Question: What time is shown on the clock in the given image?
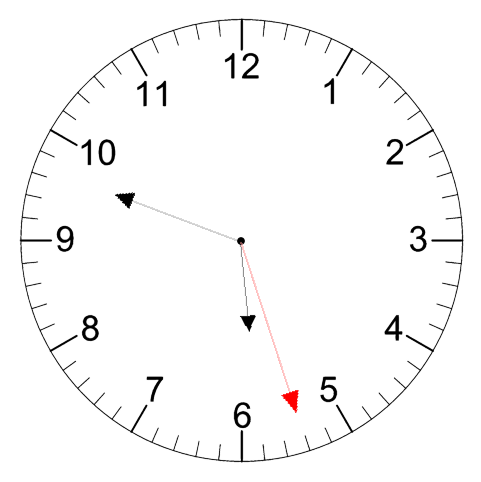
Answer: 05:48:27